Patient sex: M
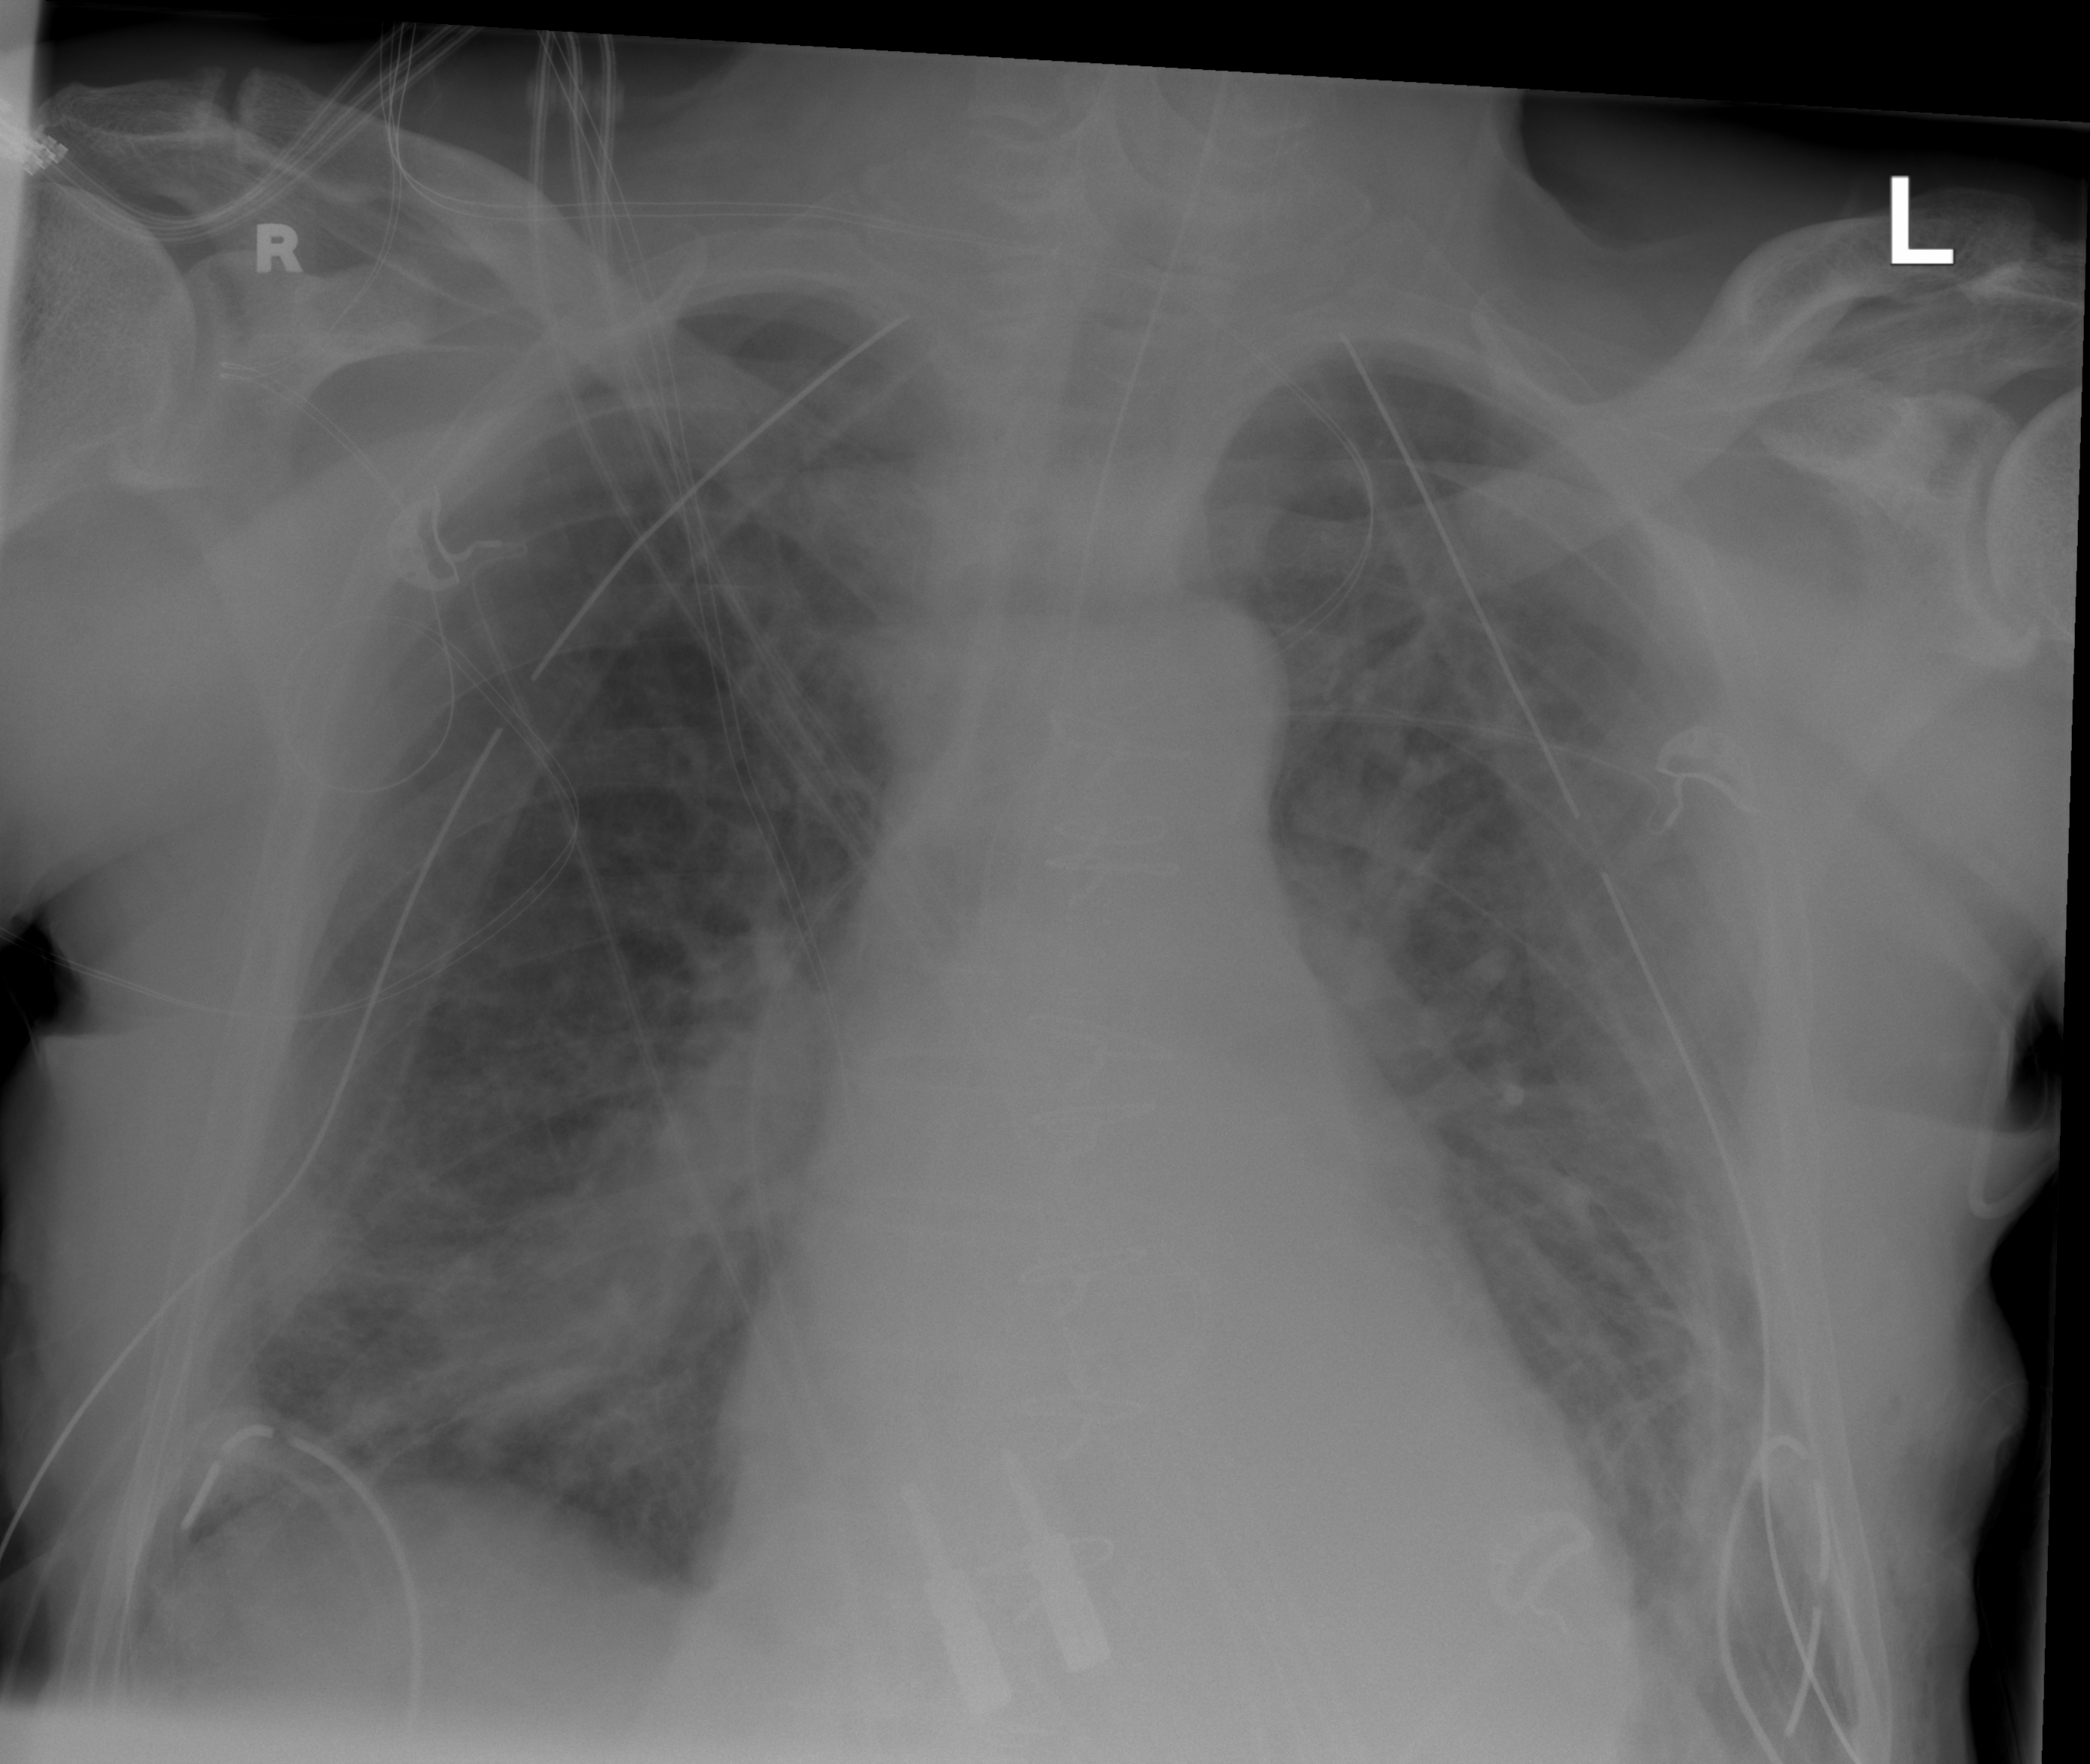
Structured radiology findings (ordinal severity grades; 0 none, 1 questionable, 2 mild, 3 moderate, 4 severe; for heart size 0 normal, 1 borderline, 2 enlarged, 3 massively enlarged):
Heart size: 2
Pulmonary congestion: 2
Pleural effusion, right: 0
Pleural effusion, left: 2
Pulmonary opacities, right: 3
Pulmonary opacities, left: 2
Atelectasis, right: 2
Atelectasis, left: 2